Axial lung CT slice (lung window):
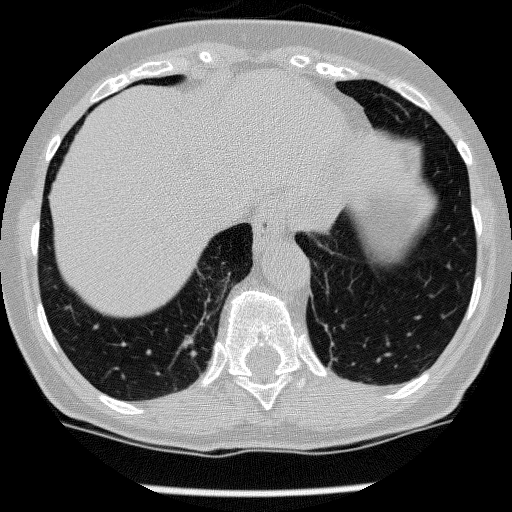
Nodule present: no